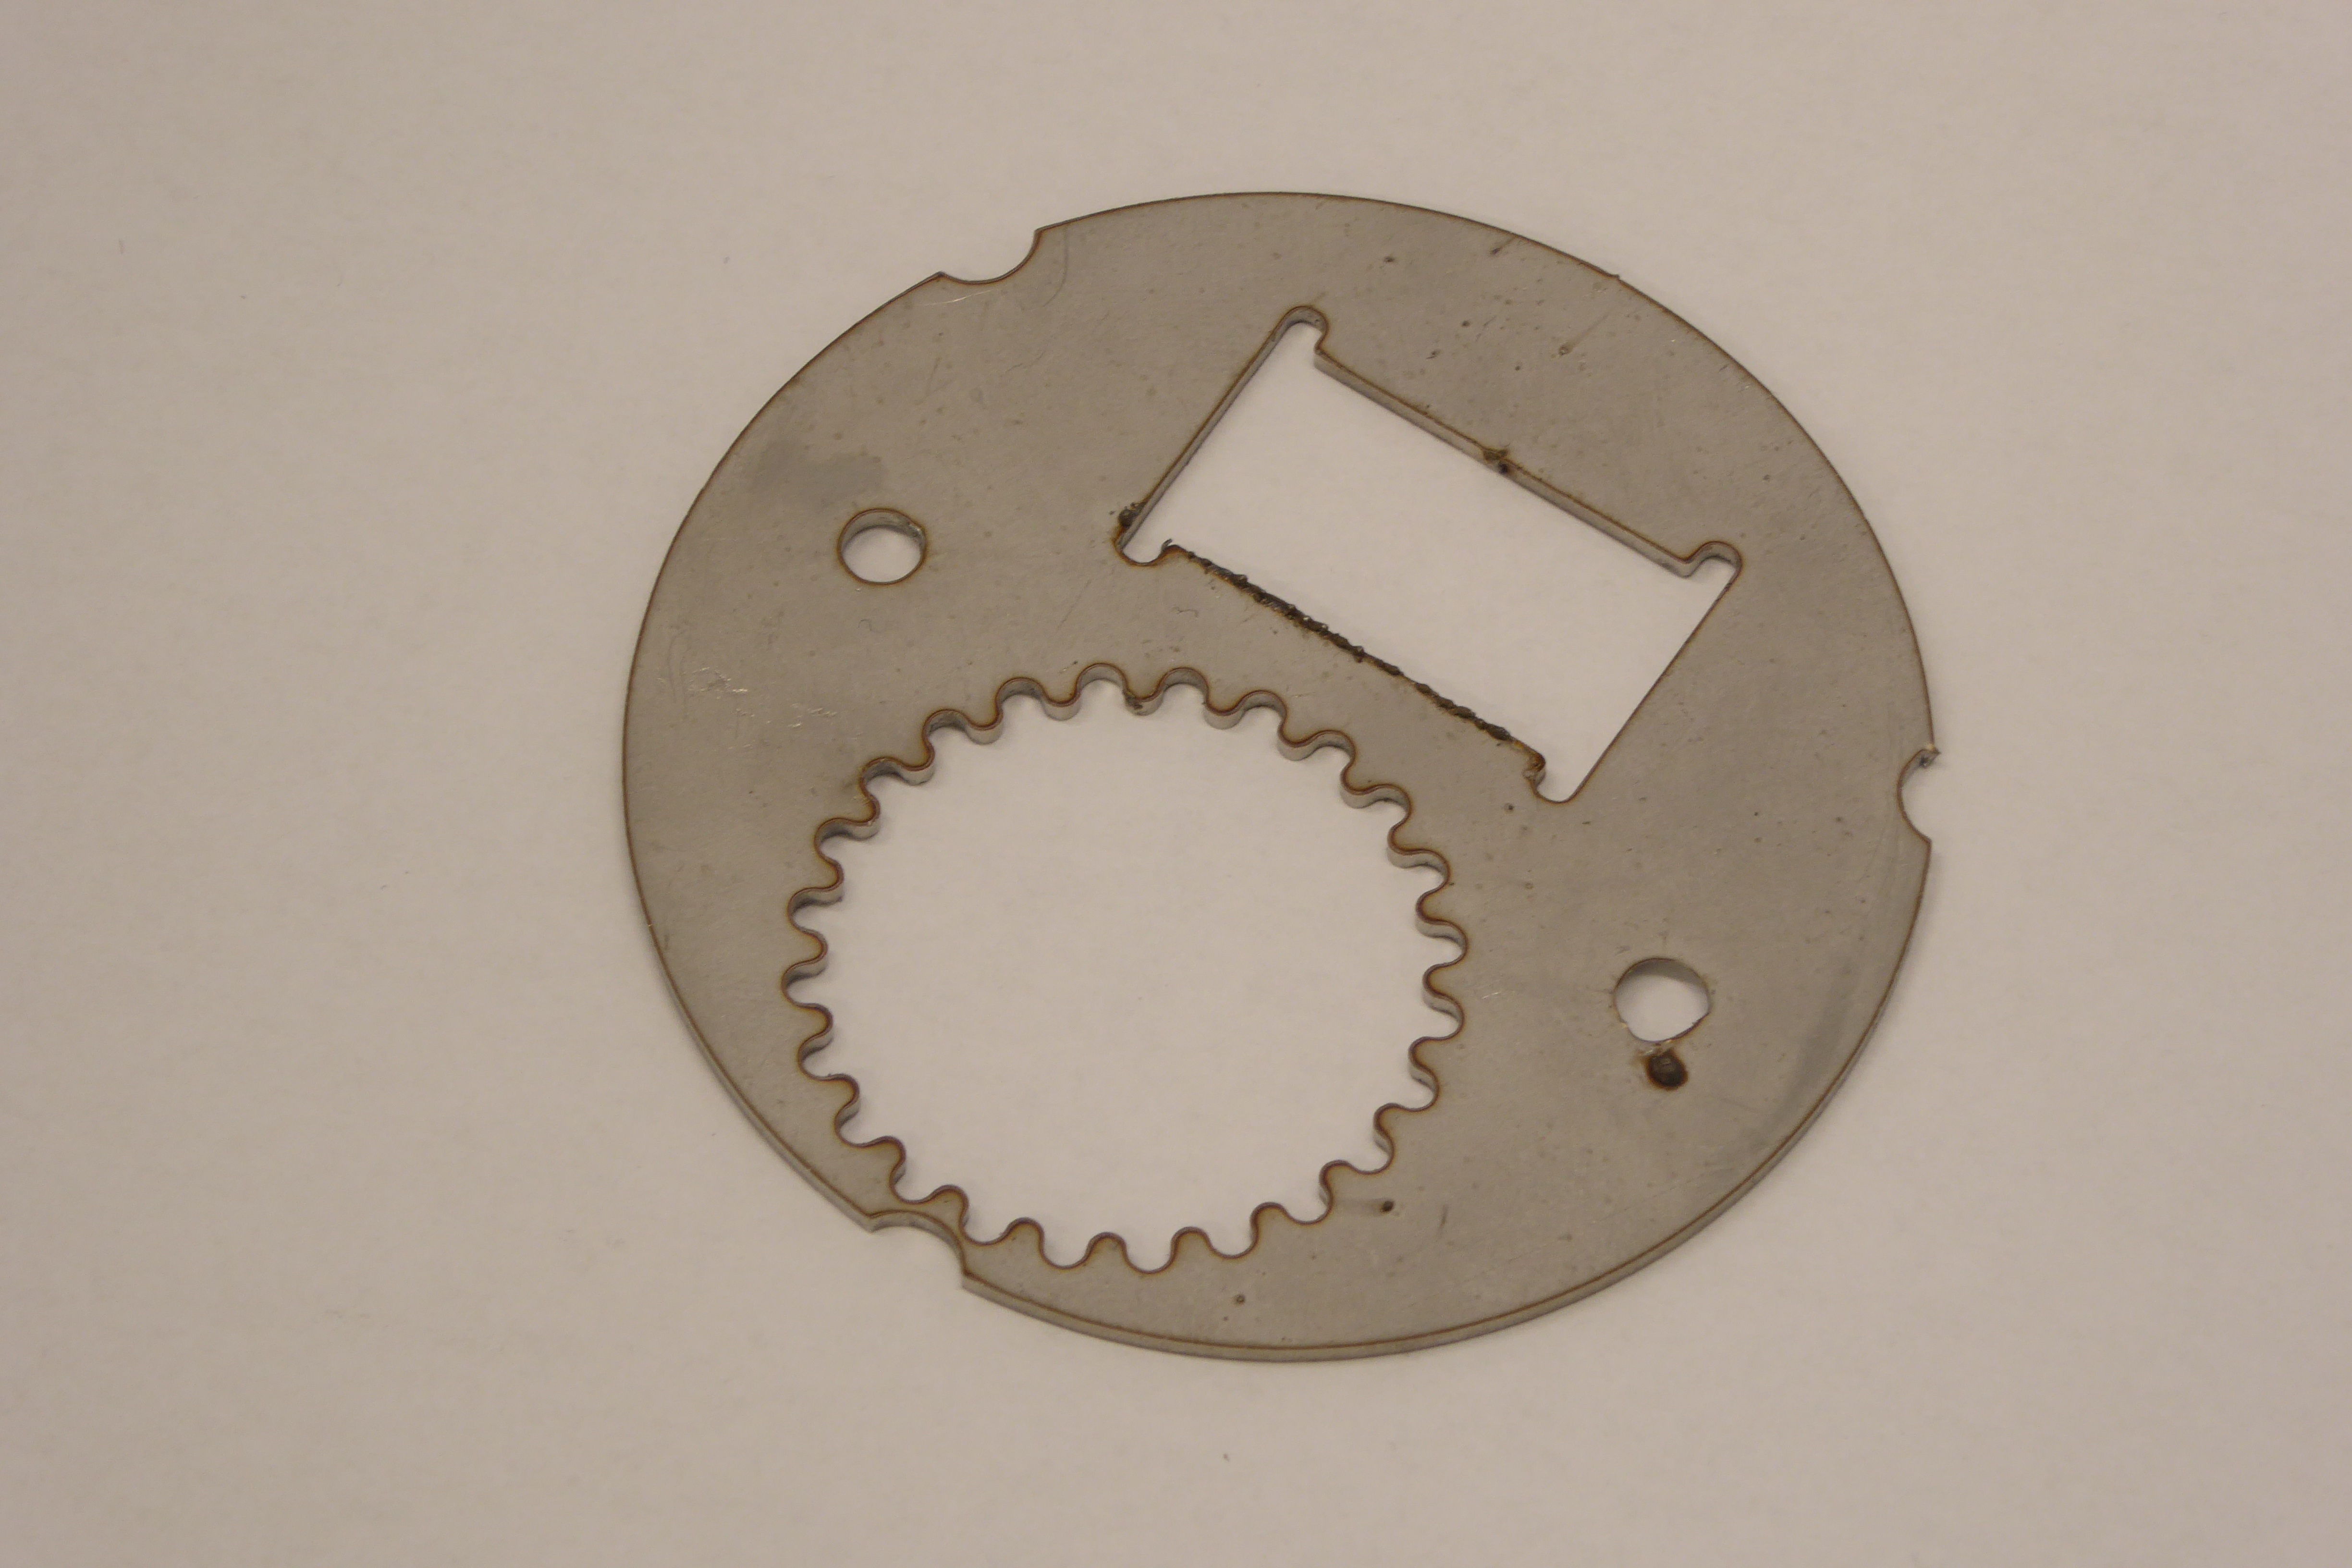
Label: Bottle Opener - Inlay